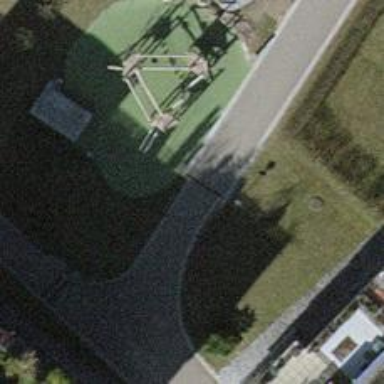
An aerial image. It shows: Bollard.